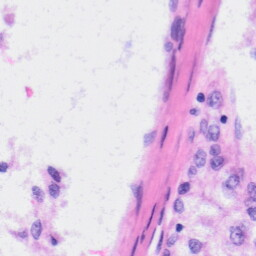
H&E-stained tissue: Liver